Field crop: maize
Growth stage: 1
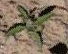
Species: atriplex